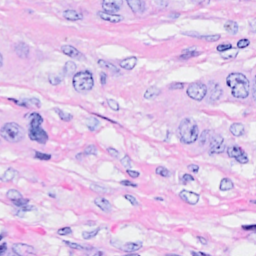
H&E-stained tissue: Breast